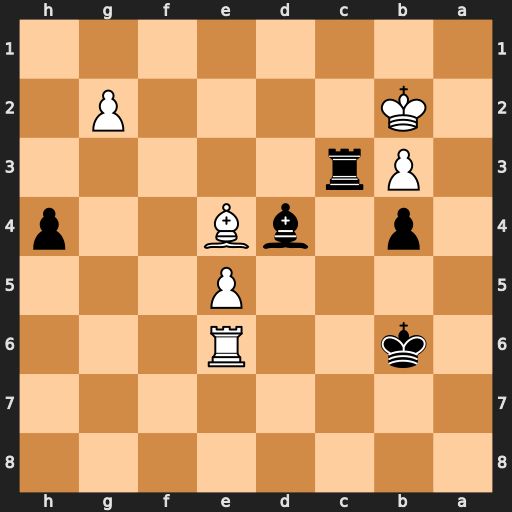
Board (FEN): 8/8/1k2R3/4P3/1p1bB2p/1Pr5/1K4P1/8
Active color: b
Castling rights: -
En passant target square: -
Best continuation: Rc6+ Ka2 Rxe6